Interaction volume radius: 10 \u00c5
Interaction volume height: 10 \u00c5
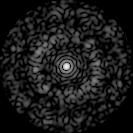
Disorder parameter: 0.792